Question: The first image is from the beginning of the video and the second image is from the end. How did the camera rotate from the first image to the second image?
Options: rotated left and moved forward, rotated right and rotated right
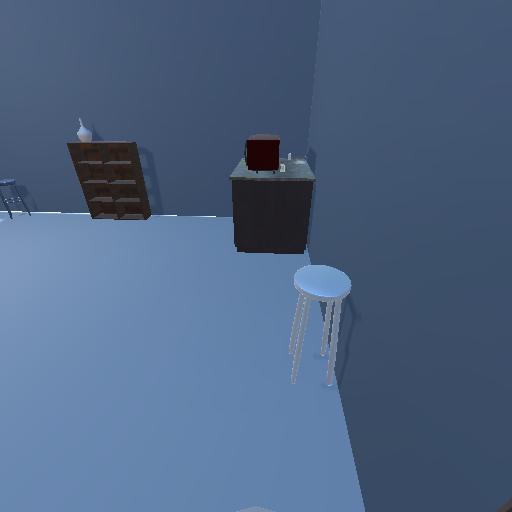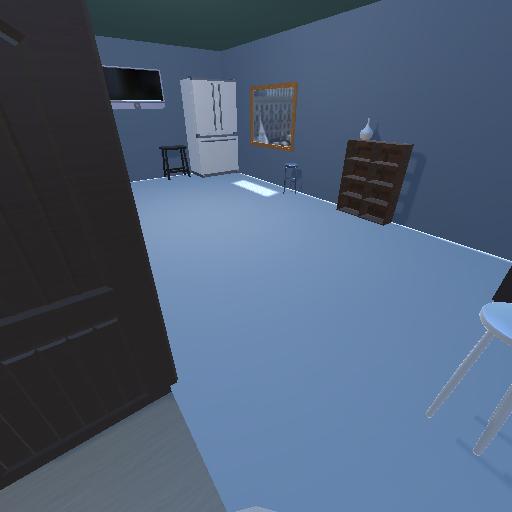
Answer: rotated left and moved forward